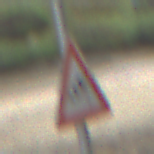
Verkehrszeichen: SeitenwindVonRechts
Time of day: Midday
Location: Roofed (Beach)
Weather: Overcast
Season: NotSpecified
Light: Natural